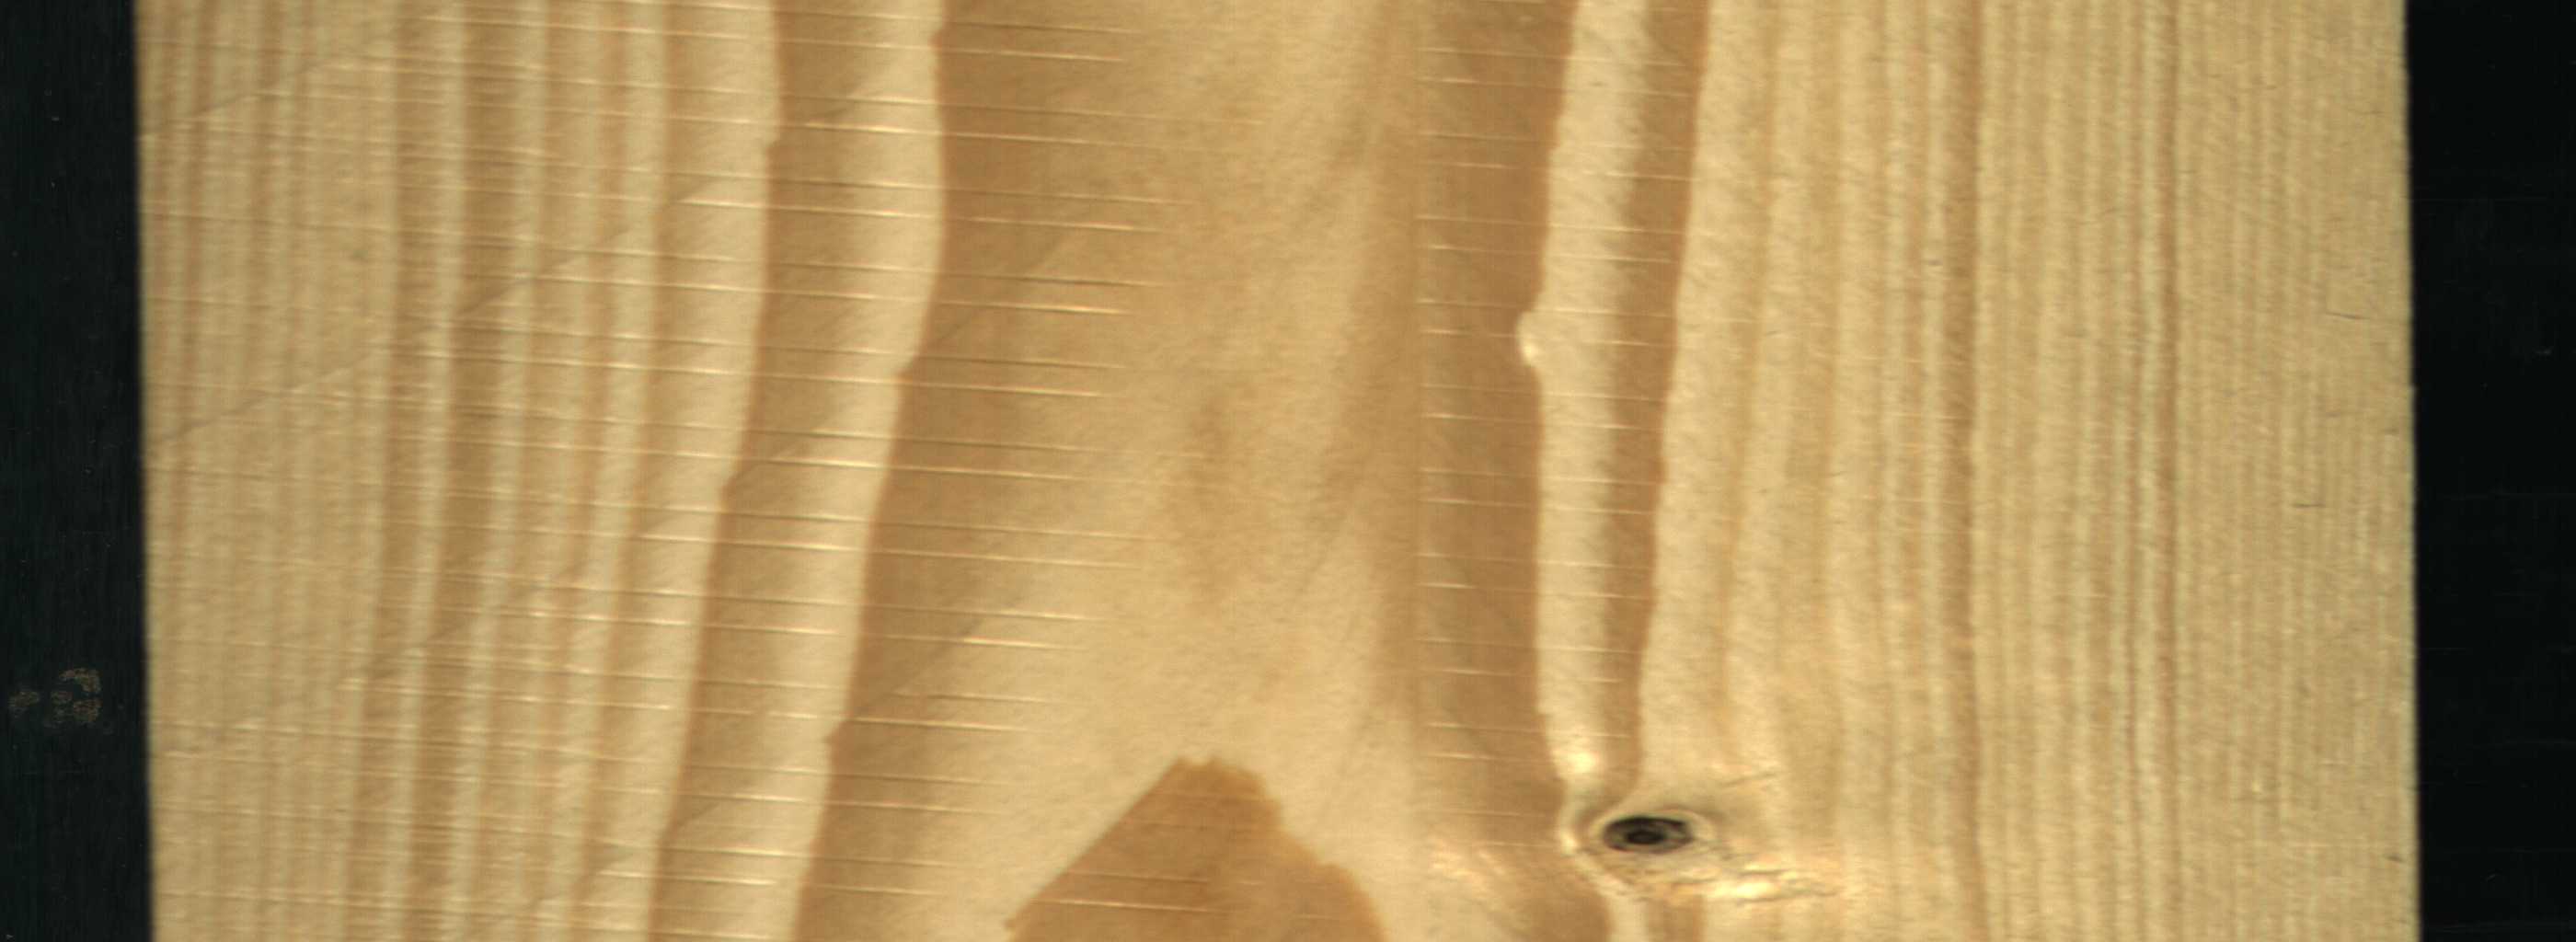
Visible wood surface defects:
Dead_Knot